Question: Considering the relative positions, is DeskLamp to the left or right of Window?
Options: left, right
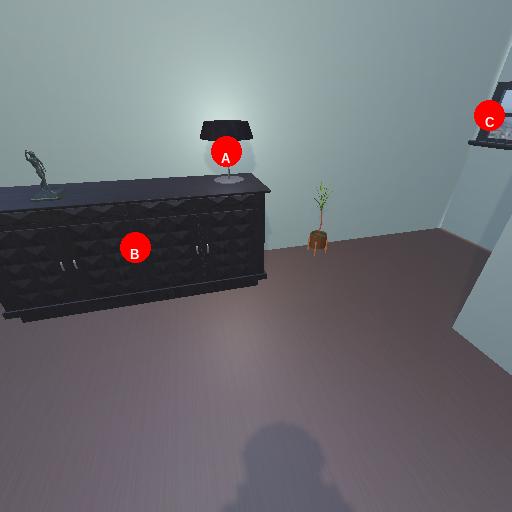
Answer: left